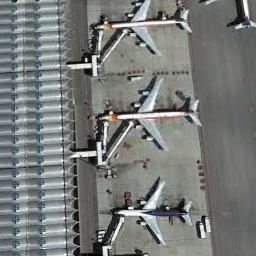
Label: airplane